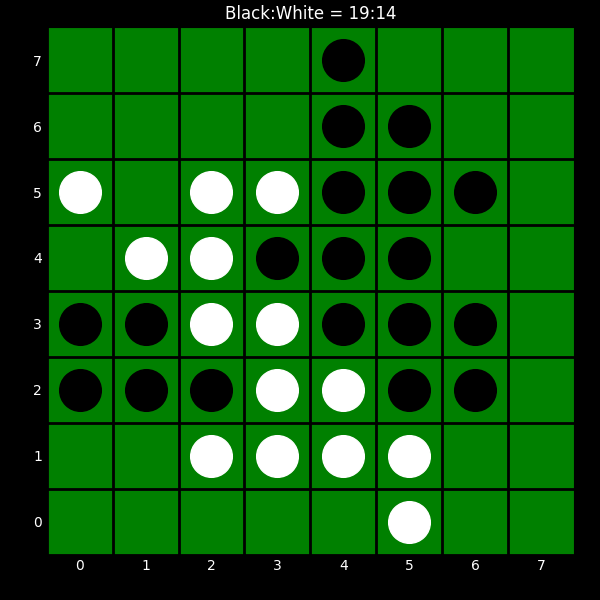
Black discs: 19
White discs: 14